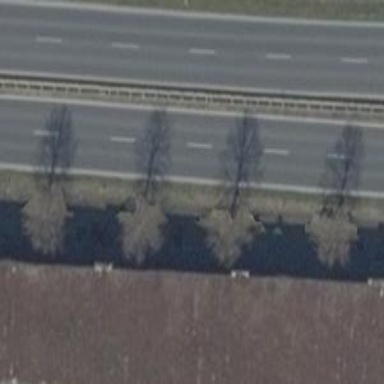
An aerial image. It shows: Beautiful avenue lined with deciduous broadleaved trees.